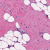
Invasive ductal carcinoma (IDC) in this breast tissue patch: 0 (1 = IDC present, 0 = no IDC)